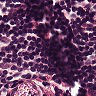
Metastatic tissue present: no